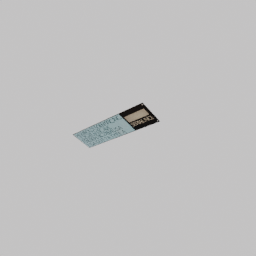
Label: decoration